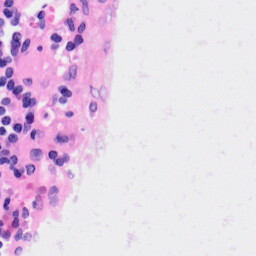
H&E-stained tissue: Kidney